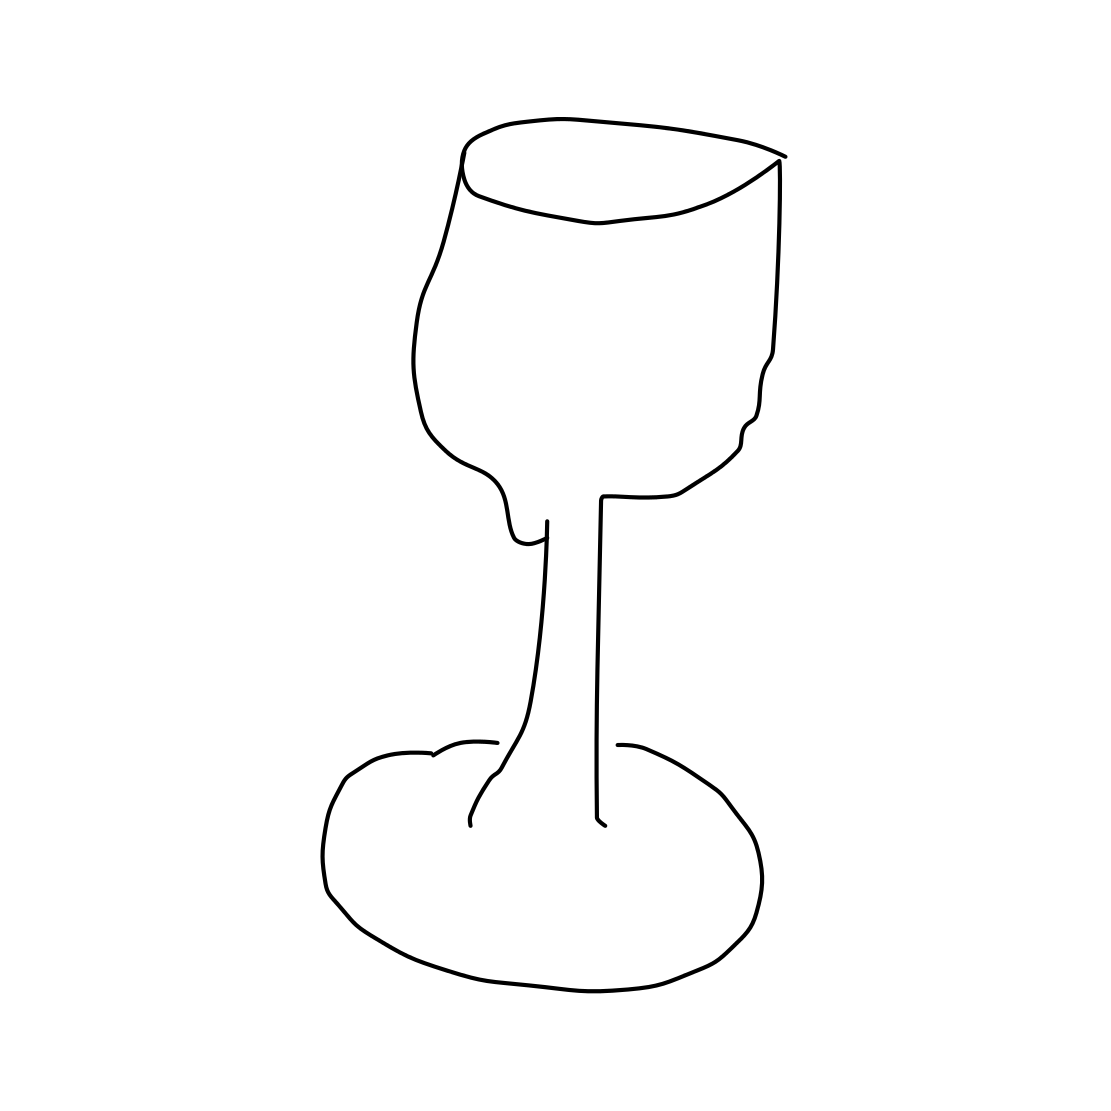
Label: wineglass